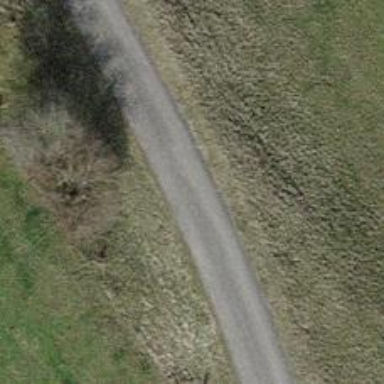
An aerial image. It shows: Gravel track with grade 1 tracktype.